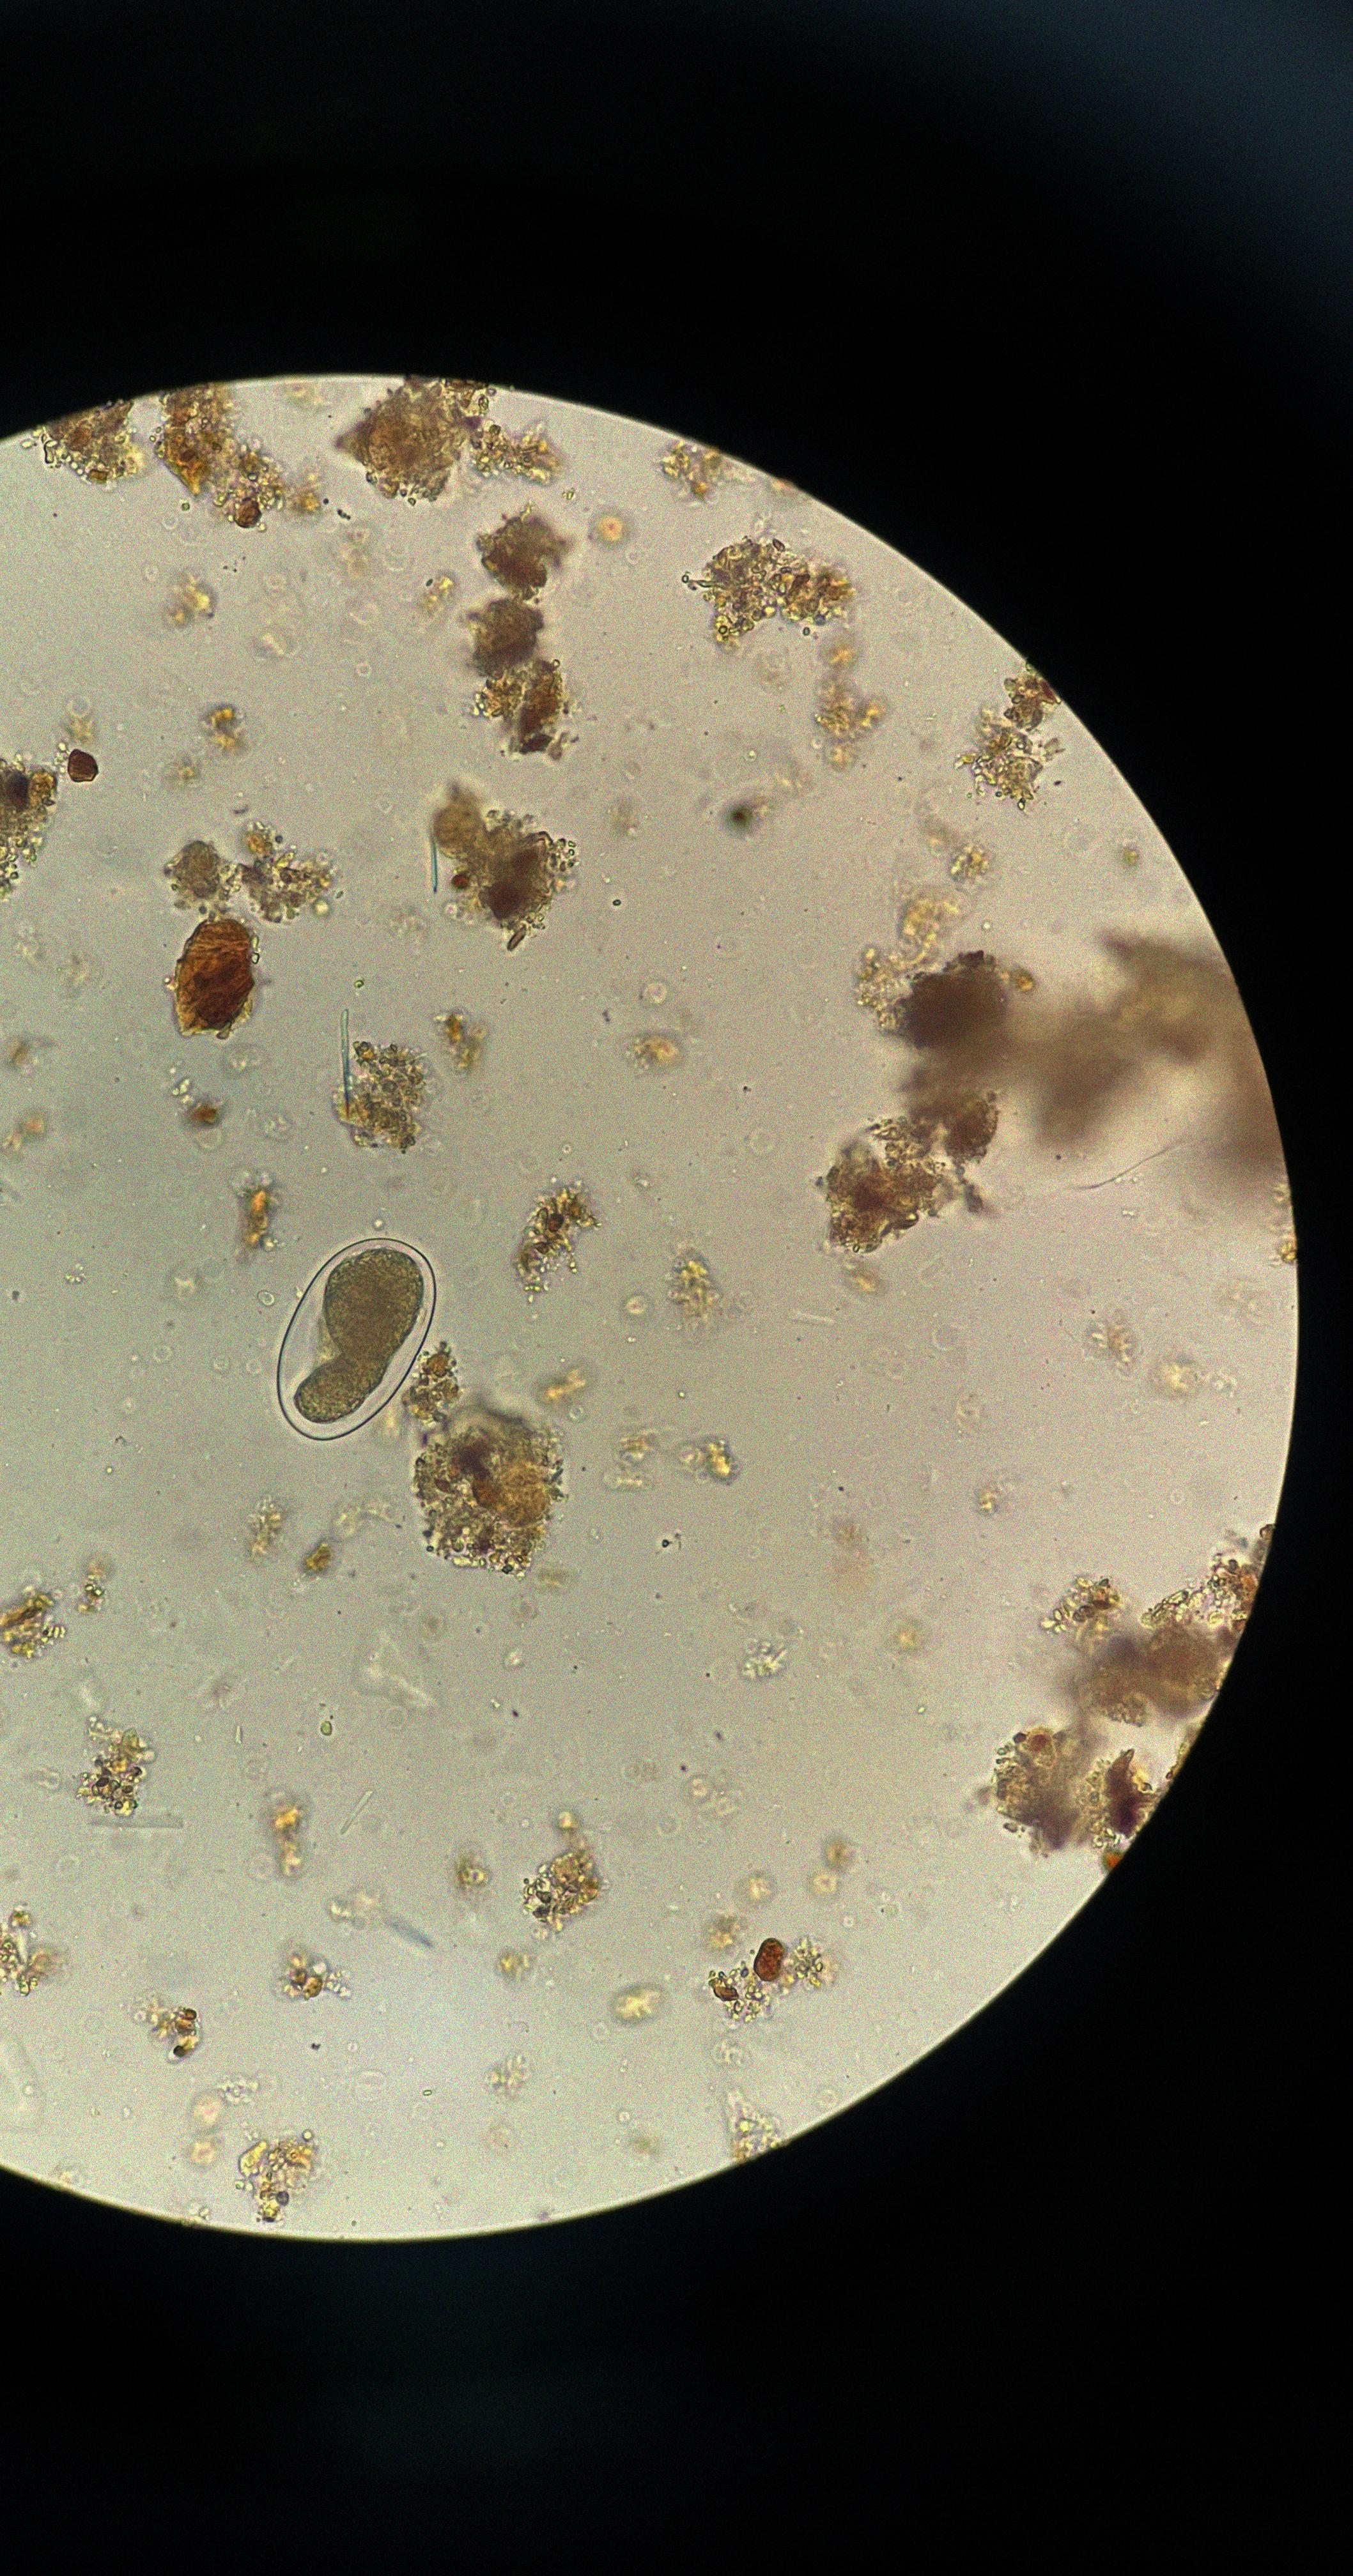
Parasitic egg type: Hookworm egg